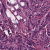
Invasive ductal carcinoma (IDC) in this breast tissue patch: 1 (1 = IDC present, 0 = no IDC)